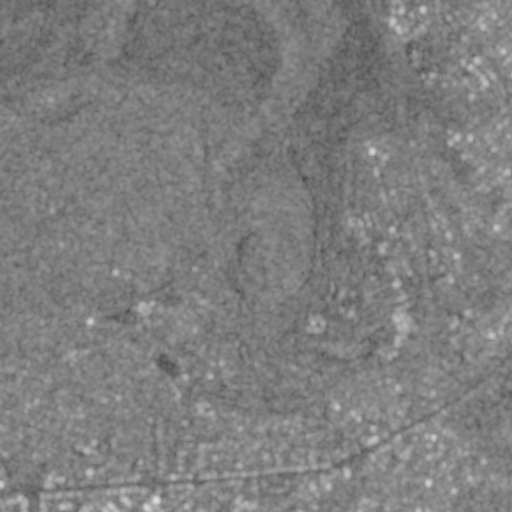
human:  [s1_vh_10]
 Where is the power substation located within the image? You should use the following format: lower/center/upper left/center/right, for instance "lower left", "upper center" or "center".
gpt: The power substation is located in the center right of the image.
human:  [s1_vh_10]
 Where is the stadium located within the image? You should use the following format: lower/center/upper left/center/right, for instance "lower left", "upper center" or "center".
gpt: The stadium is located in the lower left of the image.
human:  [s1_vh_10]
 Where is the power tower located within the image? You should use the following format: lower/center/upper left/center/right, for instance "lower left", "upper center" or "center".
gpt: There is no power tower in the image.

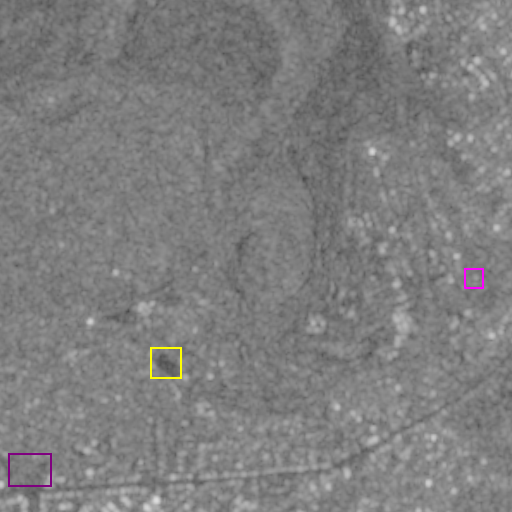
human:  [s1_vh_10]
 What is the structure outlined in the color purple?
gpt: The structure outlined in purple is a park.
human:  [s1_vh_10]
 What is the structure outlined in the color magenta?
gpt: The structure outlined in magenta is a power substation.
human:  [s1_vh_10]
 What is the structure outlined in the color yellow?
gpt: The structure outlined in yellow is a stadium.
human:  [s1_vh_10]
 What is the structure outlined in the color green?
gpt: There is no green outline.